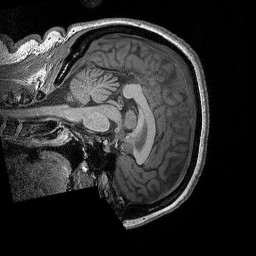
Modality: T1w
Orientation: sagittal
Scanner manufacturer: siemens
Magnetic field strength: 3 T
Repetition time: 2.3 s
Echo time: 0.00298 s